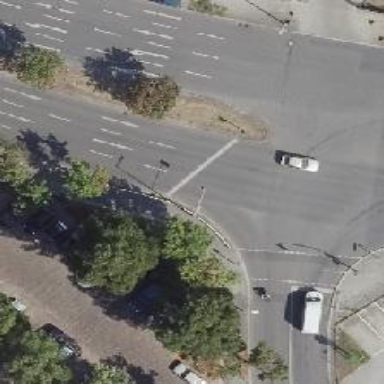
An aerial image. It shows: Road with traffic signals.